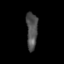
Tissue: skin
Cell type: Epithelial cells
Senescence score: 0.2344
Nuclear area (px): 413
Mean DAPI intensity: 78.269